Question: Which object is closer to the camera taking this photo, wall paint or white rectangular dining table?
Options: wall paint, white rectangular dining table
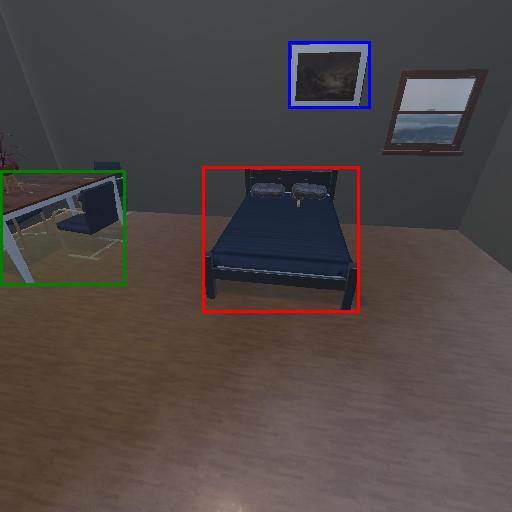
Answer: wall paint